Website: slack
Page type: billing-address
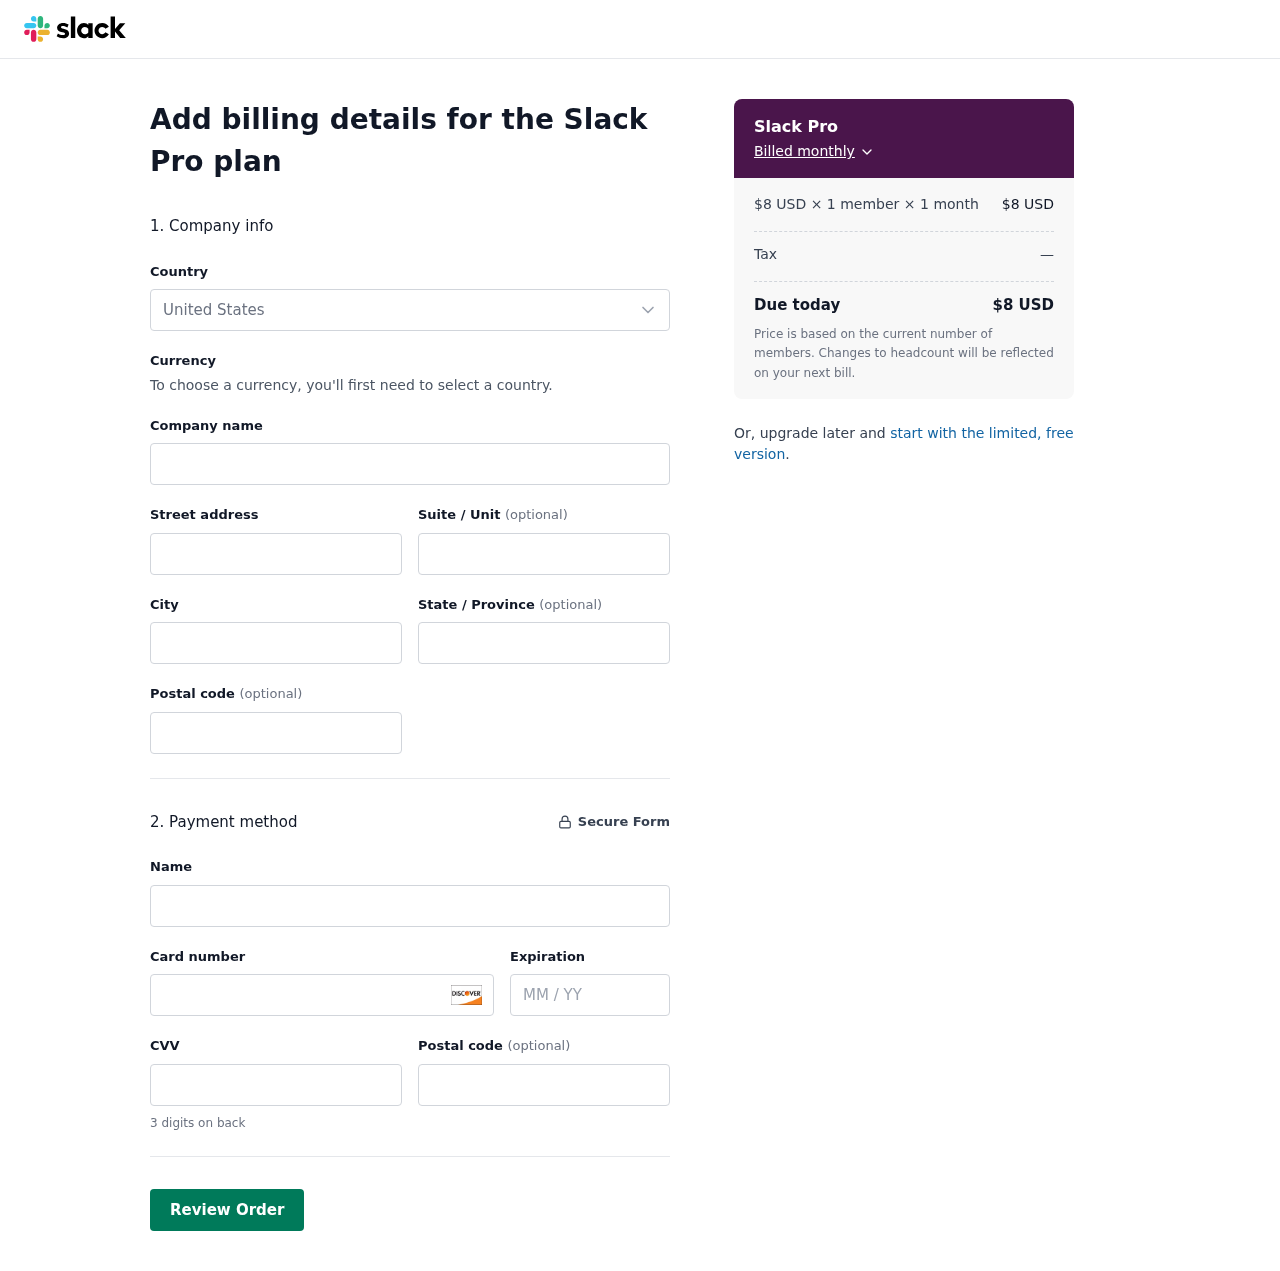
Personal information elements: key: PII_CARD_CVV
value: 817
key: PII_CARD_EXPIRY
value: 08/28
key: PII_CARD_NUMBER
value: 6561 7220 7472 2692
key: PII_CITY
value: North Jonton
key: PII_COUNTRY
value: United States
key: PII_FULLNAME
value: Diana Ortiz
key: PII_POSTCODE
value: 77826
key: PII_STATE
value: New Mexico
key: PII_STREET
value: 4745 Robert Common
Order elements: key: ORDER_PLAN_PRICE
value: $8 USD
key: ORDER_NUM_MEMBERS
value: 1 member
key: ORDER_NUM_MONTHS
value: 1 month
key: ORDER_SUBTOTAL
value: $8 USD
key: ORDER_TAX
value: —
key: ORDER_TOTAL
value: $8 USD